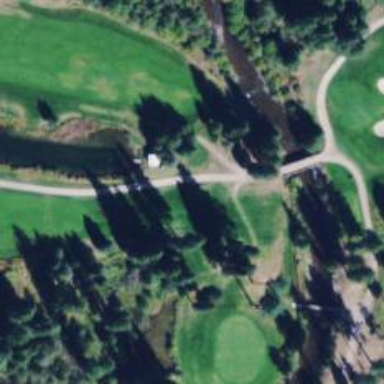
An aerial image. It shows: Golf course.